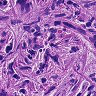
Metastatic tissue present: yes